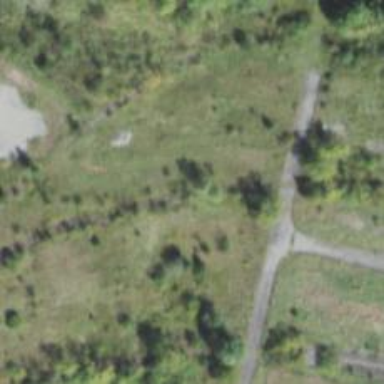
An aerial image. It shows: Abandoned railway.